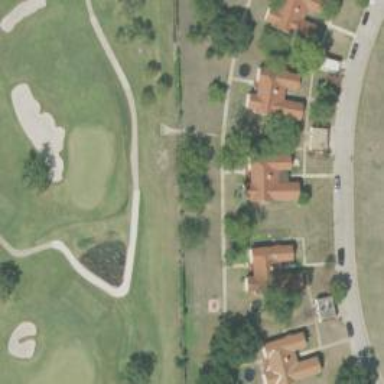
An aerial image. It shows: Footway that doubles as golf path.